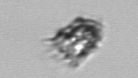
Label: Tintinnopsis